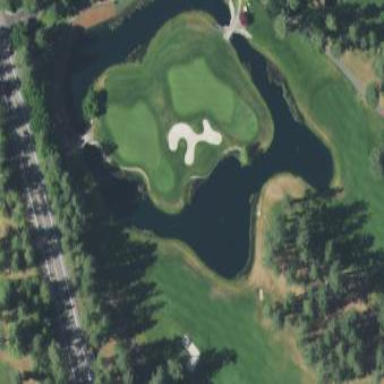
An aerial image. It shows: Water hazard in golf course. The hazard is natural water feature.